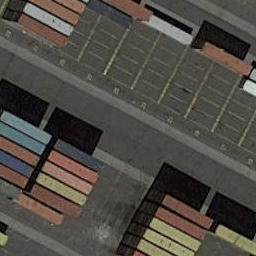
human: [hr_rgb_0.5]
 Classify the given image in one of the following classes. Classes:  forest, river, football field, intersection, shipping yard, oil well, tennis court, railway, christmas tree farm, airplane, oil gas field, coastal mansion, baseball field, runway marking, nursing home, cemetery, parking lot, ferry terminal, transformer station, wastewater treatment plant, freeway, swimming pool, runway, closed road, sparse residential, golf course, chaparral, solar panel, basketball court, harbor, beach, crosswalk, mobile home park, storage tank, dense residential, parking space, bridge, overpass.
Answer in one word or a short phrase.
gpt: shipping yard